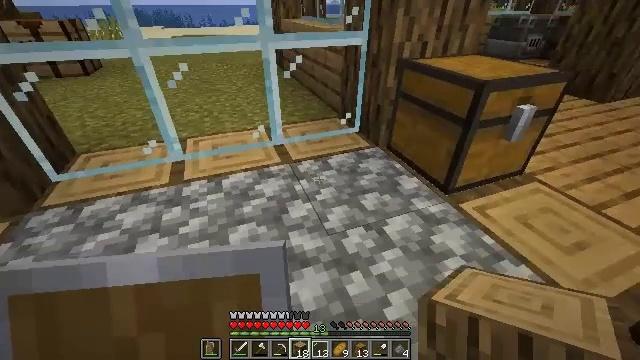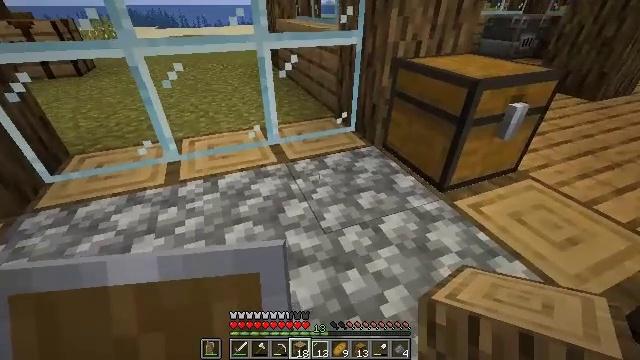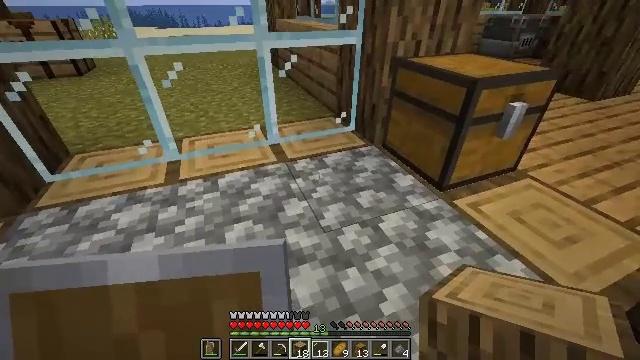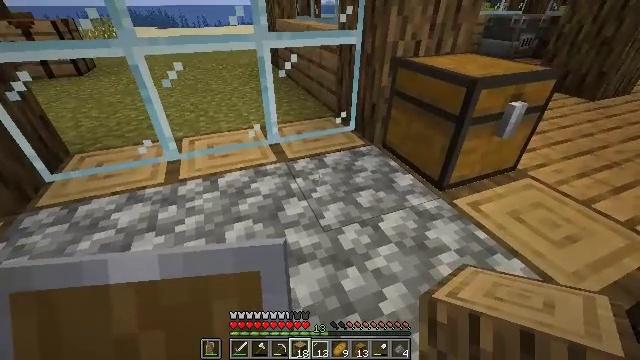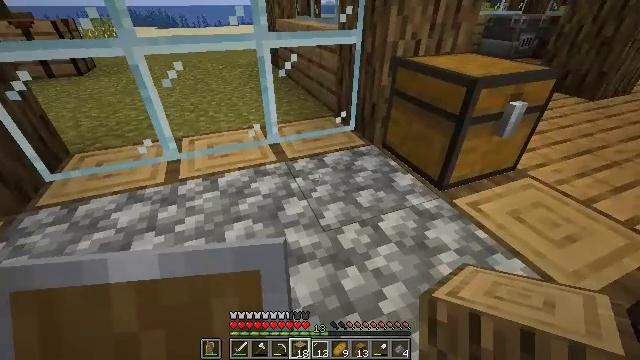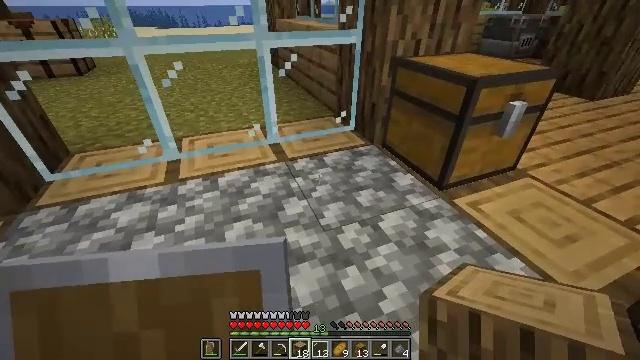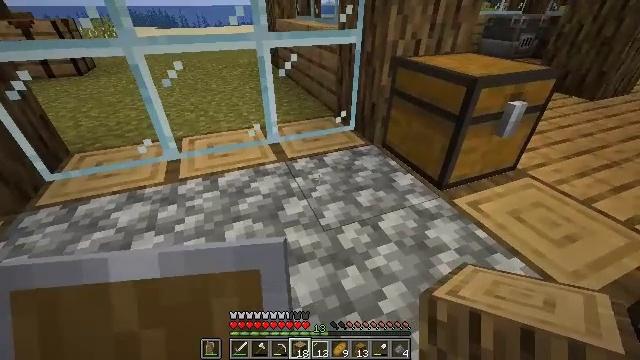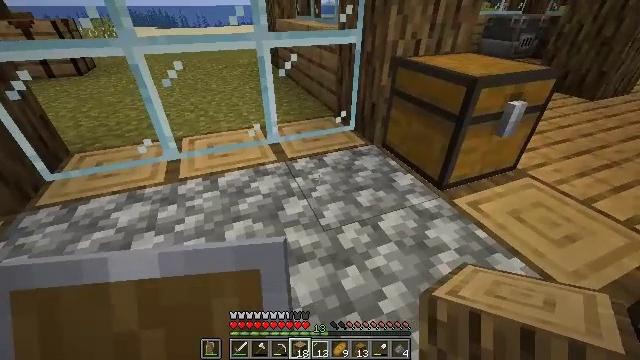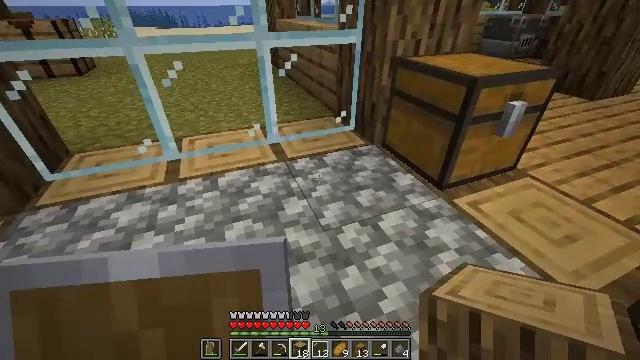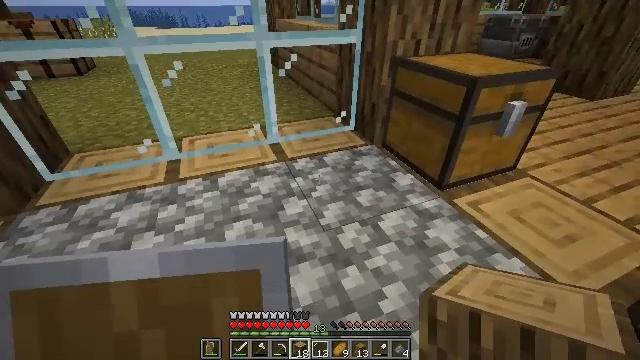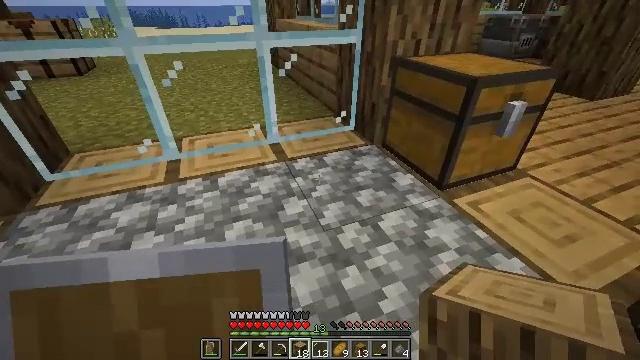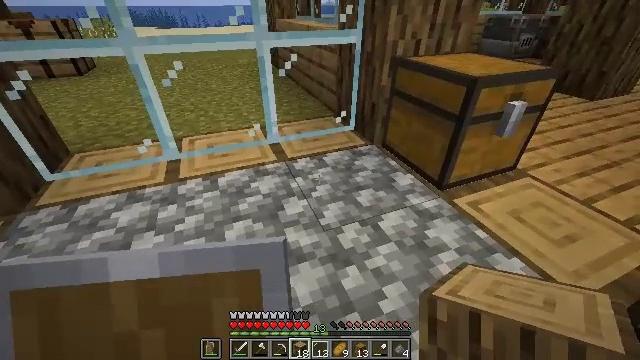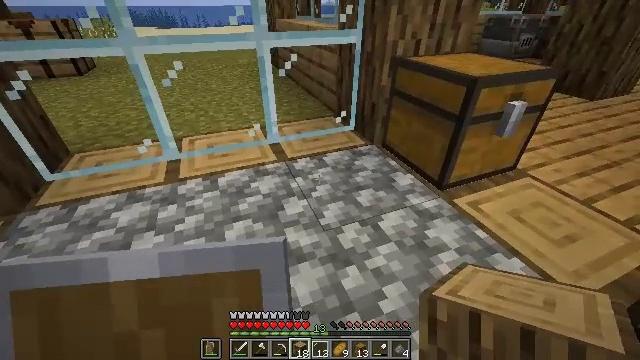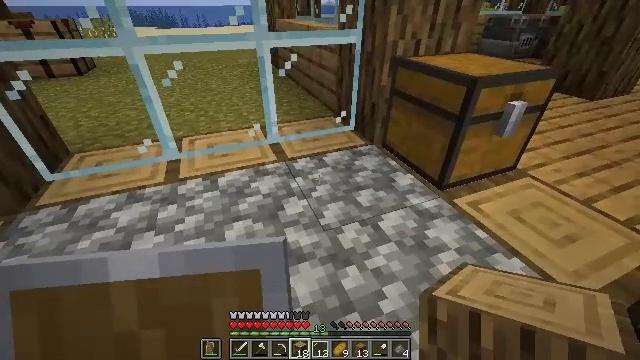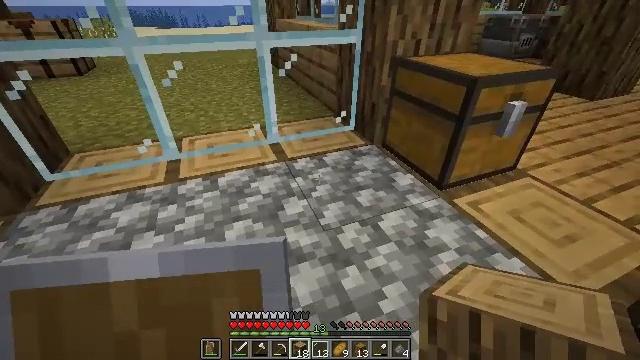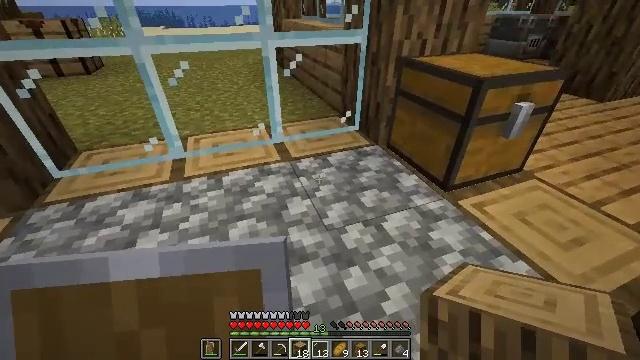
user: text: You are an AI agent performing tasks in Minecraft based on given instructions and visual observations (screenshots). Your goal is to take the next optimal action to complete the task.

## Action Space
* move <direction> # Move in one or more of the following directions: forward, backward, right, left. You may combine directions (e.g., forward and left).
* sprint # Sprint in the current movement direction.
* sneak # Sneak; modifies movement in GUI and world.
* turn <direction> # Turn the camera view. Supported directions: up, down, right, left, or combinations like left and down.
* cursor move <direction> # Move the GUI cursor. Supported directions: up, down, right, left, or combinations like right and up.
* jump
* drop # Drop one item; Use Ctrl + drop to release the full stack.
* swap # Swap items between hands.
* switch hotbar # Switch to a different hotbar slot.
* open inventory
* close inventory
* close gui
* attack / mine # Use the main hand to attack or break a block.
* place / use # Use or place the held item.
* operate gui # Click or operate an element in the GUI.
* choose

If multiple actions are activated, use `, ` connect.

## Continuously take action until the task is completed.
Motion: motion action
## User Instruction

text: Attack the chest to pick it up.
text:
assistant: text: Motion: sneak
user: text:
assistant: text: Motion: sneak
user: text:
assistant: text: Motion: sneak
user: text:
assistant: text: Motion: sneak
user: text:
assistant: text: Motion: sneak
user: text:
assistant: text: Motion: sneak
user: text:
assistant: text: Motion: sneak
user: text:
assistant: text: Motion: sneak
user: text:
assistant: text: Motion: sneak
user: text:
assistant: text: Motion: sneak
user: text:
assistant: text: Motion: sneak
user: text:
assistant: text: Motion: sneak
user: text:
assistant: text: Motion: sneak
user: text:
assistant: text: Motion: sneak
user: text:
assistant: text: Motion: sneak, turn left
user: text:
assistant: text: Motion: sneak, turn left
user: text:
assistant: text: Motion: move right, sneak, turn left
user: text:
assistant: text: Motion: move right, sneak
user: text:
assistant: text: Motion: move right, sneak, turn left
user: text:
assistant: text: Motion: move right, sneak, turn left and down
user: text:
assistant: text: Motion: move right, sneak, turn left and down
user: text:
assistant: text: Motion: move right, sneak, turn left
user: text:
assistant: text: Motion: move right, sneak, turn left
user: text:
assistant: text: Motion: move right, sneak, turn left
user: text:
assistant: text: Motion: move right, sneak, turn left
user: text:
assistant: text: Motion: move right, sneak, turn left
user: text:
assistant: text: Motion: move right, sneak, turn left
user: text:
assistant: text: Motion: move right, sneak, turn left
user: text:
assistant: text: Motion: move right, sneak, turn left
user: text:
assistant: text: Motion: move right, sneak, turn left